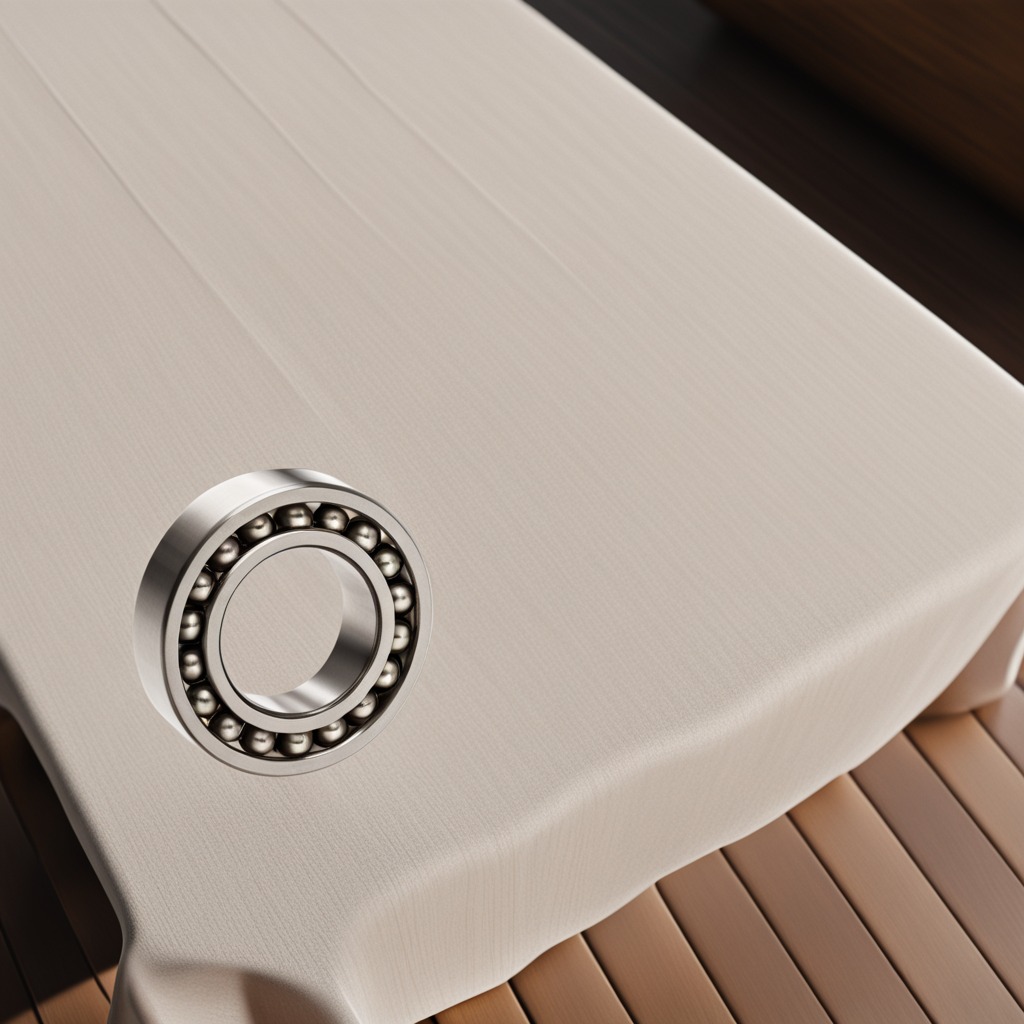
A metal ball bearing is lying on a wooden table in an outdoor workshop during daytime bright natural light soft shadows worn but beneath the cloth.